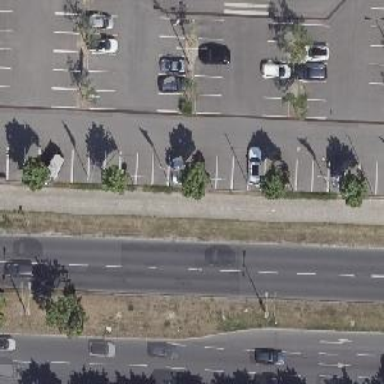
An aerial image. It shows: Asphalt parking aisle road for service vehicles.